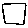
Label: square